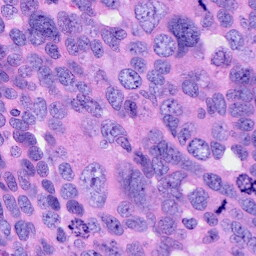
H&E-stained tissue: Ovarian